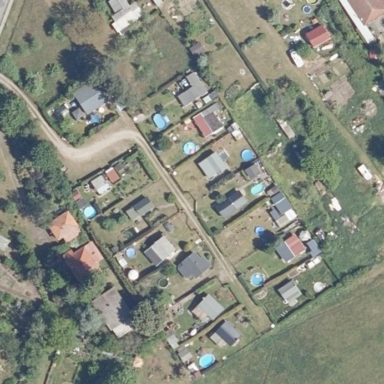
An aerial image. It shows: Allotments area.